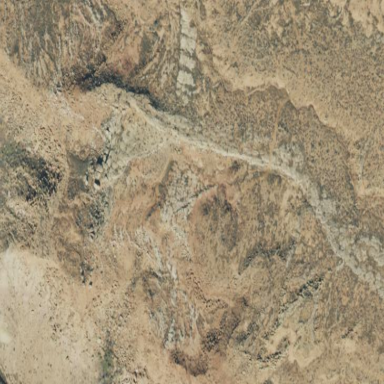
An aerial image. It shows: Landscape of bare rock.